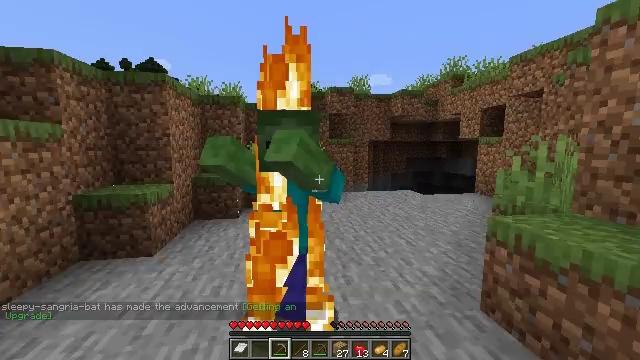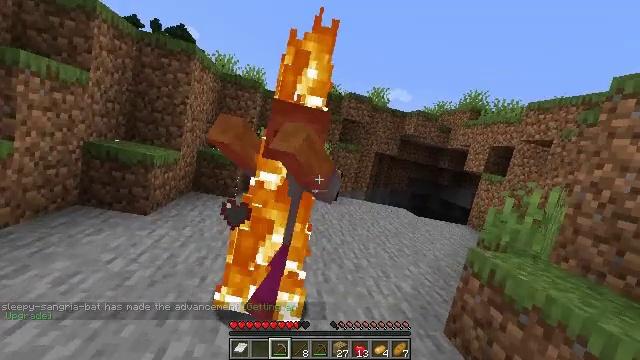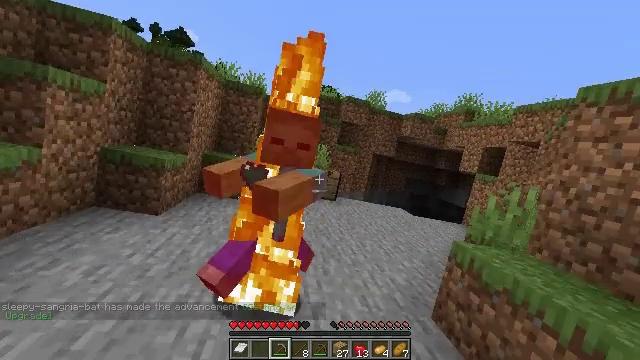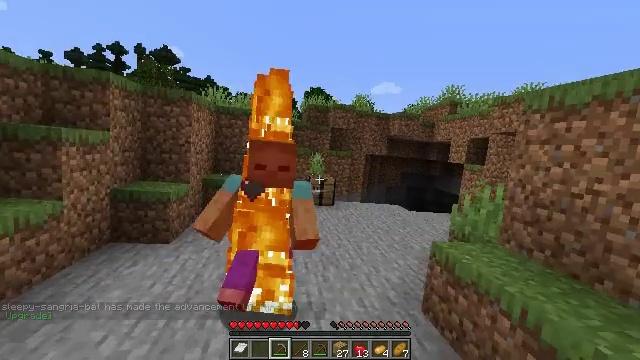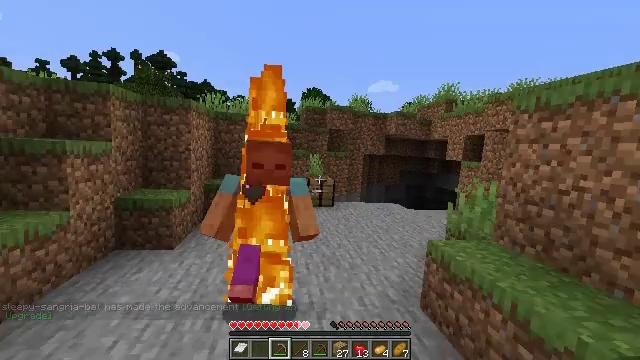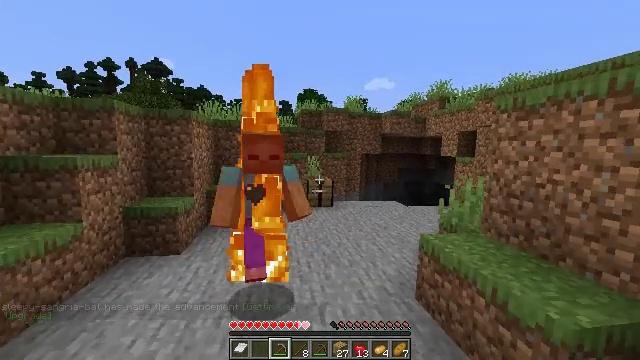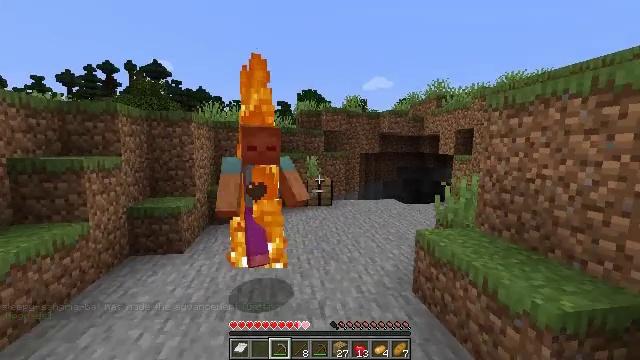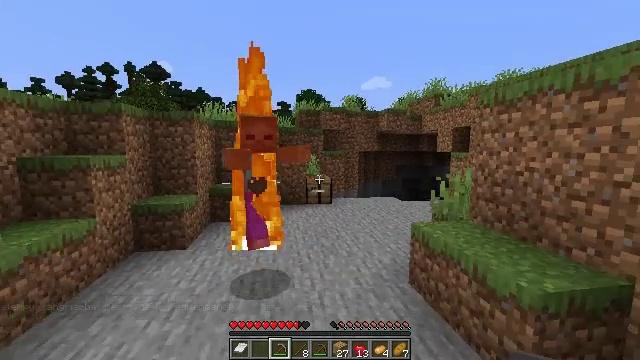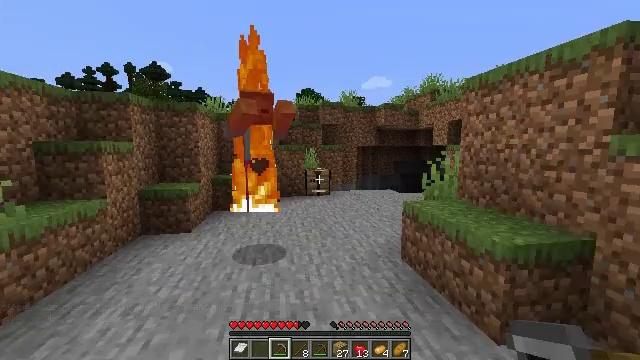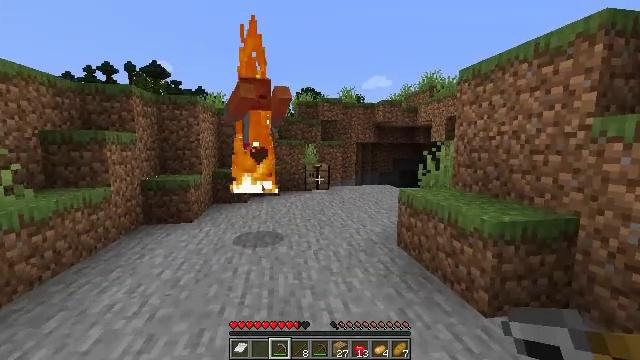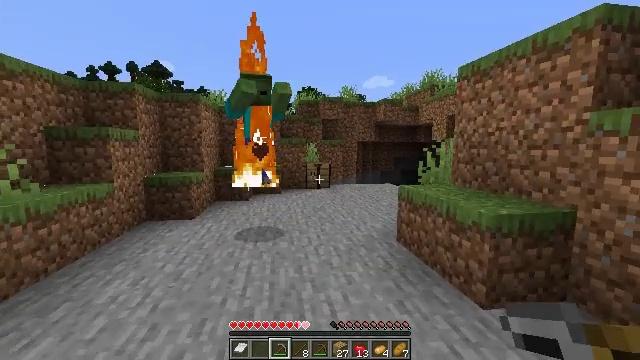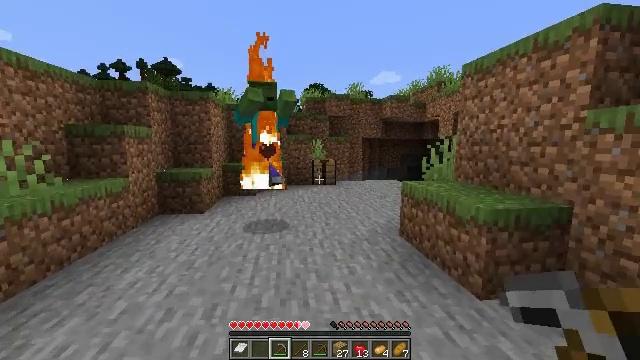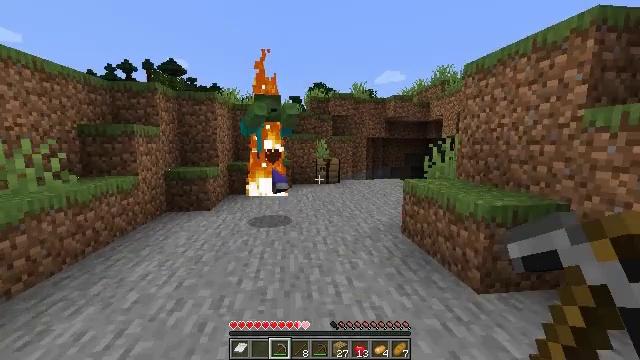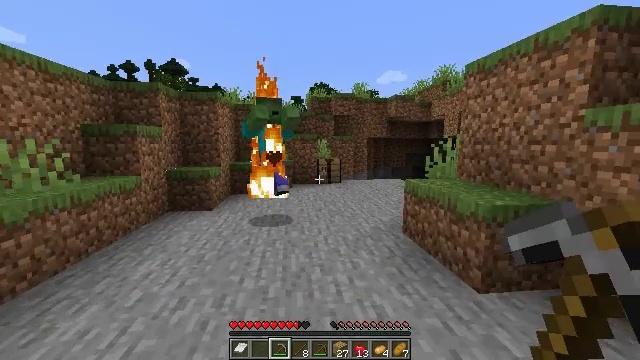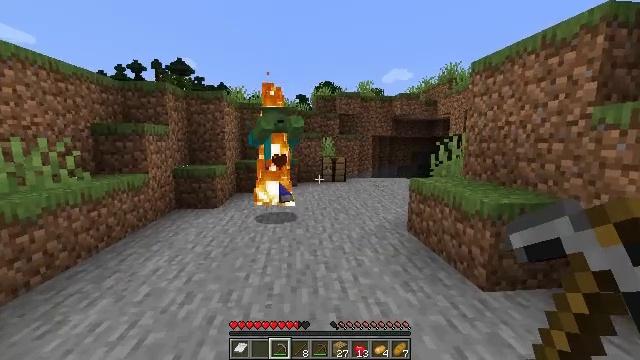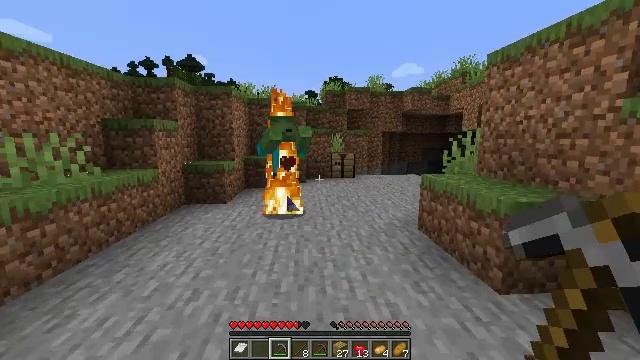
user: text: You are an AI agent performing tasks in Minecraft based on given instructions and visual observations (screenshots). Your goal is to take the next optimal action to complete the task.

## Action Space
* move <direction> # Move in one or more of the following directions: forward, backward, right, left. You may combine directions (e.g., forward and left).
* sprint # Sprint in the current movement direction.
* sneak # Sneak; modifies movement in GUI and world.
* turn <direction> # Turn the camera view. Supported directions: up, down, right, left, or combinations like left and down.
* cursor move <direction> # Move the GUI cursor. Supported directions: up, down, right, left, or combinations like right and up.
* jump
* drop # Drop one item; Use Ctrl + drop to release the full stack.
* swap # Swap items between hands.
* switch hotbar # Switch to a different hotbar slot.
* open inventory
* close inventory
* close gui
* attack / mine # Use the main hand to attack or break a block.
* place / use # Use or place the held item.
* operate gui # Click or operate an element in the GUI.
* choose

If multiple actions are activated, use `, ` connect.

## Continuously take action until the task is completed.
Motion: motion action
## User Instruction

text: Kill mobs.
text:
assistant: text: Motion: move back
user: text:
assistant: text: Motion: move back
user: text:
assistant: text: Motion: move back
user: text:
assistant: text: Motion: move back
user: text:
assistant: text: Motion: move back
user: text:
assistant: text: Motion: move back
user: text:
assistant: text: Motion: move back
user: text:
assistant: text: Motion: no_op
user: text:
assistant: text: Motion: no_op
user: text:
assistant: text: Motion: no_op
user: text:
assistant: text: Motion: turn left
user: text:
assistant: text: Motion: no_op
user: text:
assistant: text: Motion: no_op
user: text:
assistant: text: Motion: turn left
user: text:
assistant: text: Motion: move forward, sprint, turn left
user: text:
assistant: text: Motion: move forward, sprint, turn left and down
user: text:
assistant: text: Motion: move forward, sprint, turn left and down
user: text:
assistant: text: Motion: move forward, sprint
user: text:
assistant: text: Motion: move forward, sprint, turn left
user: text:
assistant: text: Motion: move forward, sprint, turn left
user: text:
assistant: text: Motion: move forward, sprint
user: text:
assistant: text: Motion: move forward, sprint
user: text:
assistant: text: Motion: move forward, sprint
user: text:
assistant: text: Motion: move forward, sprint
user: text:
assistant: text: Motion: move forward, sprint
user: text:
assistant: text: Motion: turn right and up
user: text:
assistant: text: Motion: move back, turn right
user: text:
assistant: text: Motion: move back, turn right, attack / mine
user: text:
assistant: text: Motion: move back and move right, turn right, attack / mine
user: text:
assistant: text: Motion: move back and move right, turn right, attack / mine